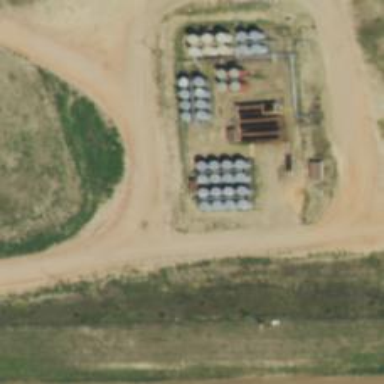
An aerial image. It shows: Storage tank that is man-made.